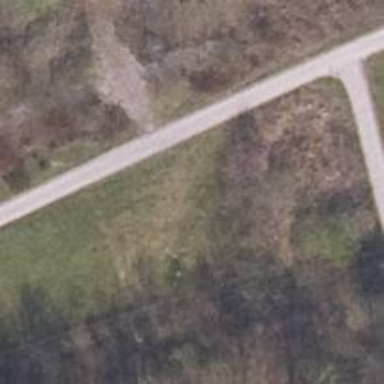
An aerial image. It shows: Disc golf hole.